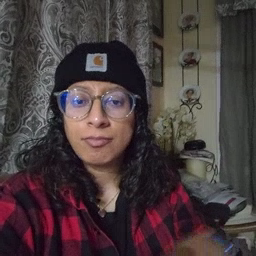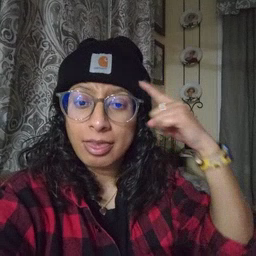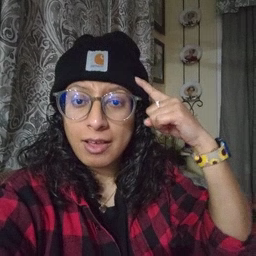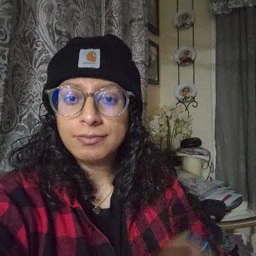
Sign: think